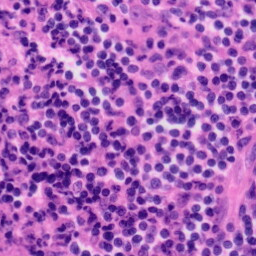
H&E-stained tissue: Tonsil